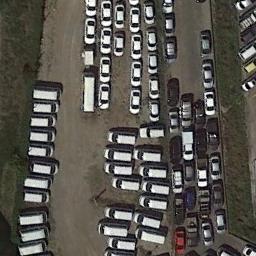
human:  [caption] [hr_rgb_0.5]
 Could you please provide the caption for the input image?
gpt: The parking lot is full of cars next to the grass .

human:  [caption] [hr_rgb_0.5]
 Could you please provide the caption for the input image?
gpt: The parking lot has some cars of different sizes .

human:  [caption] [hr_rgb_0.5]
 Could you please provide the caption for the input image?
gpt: There are many different colored cars in the parking lot .

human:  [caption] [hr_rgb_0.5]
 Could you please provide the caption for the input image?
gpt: Six rows of cars were parked in the parking lot .

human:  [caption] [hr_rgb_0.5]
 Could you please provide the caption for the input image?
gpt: There are many white cars in the parking lot .